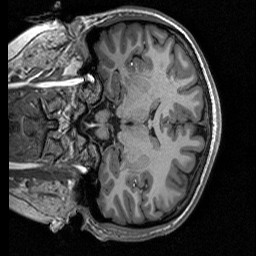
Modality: T1w
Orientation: coronal
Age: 18
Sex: female
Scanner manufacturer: siemens
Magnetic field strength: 3 T
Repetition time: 2.53 s
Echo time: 0.00267 s